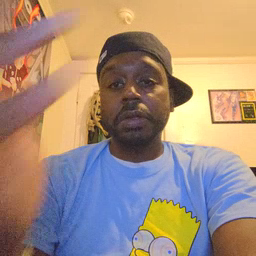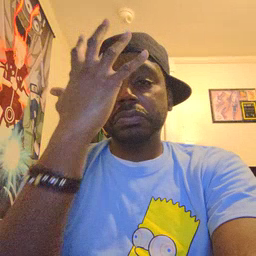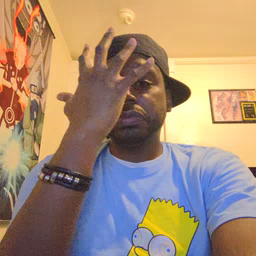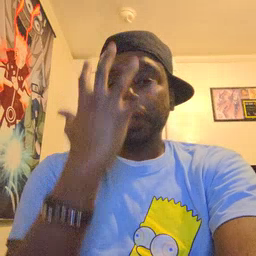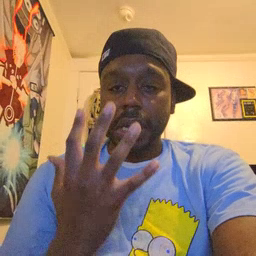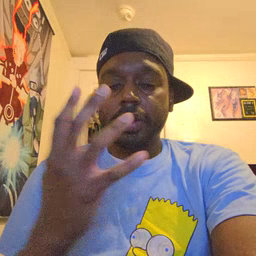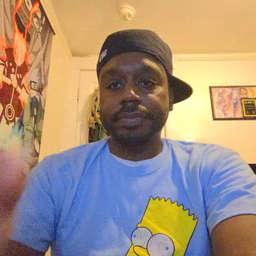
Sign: sad